Question: Count the number of objects in the diagram.
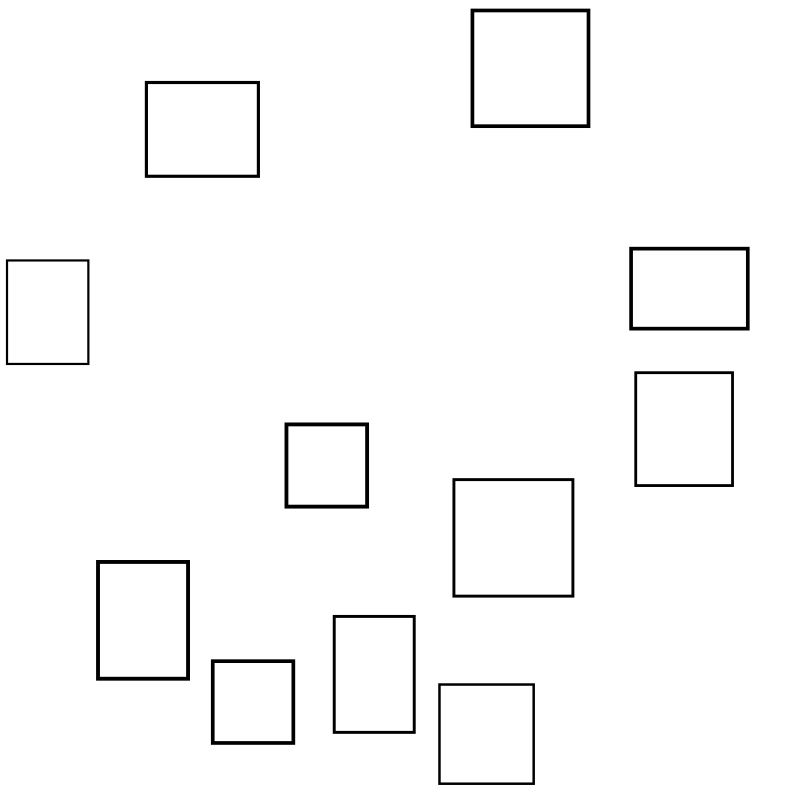
Answer: 11